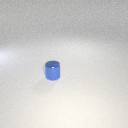
small blue metal cylinder